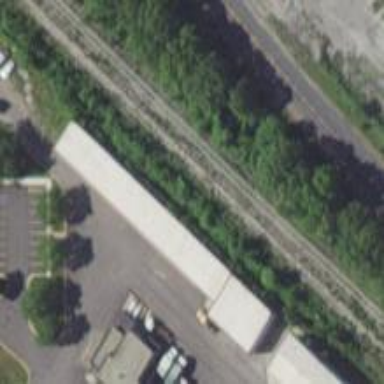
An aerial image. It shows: Abandoned railway.